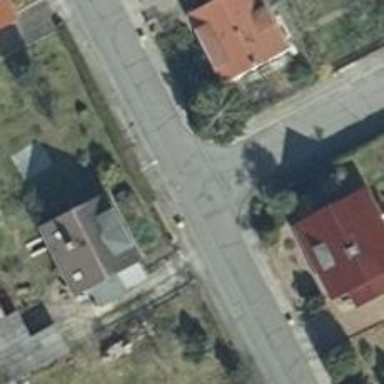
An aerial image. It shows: Asphalt road in residential area.